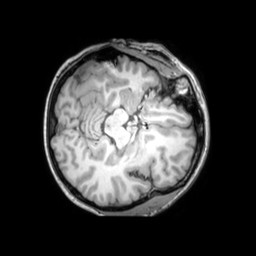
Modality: T1w
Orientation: axial
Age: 49
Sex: female
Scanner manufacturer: philips
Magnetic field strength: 3 T
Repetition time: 0.009891 s
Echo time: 0.004603 s